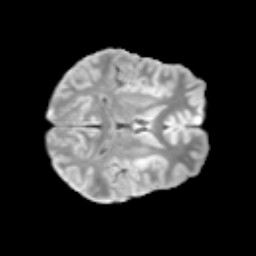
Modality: T2w
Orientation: axial
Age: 11
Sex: male
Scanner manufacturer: siemens
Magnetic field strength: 3 T
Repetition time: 3.8 s
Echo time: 0.07 s